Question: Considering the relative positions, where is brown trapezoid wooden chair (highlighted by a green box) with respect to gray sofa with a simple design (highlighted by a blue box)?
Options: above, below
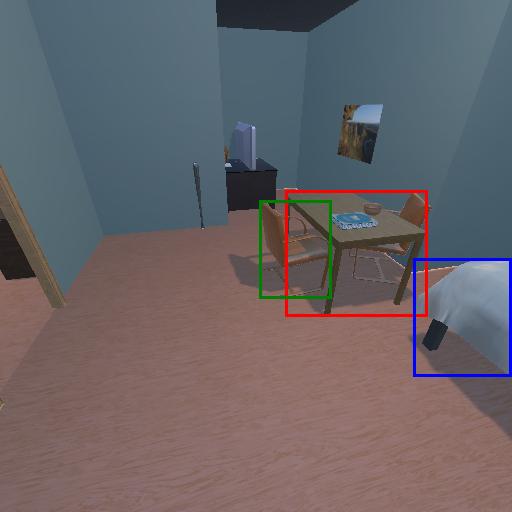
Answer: above